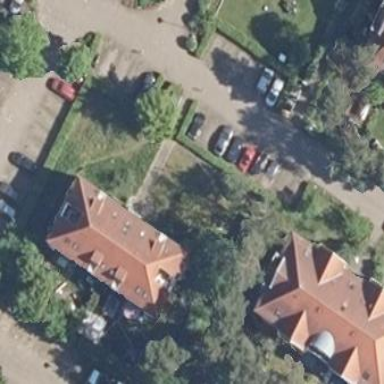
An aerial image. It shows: White residential building with hipped roof in red color.